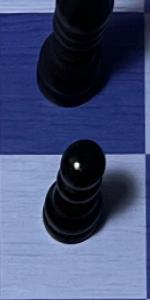
Label: Pawn_Black